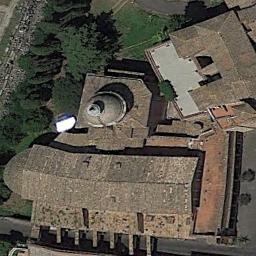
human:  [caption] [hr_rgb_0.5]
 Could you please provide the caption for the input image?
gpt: There is a church next to some trees .

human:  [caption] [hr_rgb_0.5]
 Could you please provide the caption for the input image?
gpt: The belfry of the church with a circular pointed roof and the rest of the church has some brown sloping roofs .

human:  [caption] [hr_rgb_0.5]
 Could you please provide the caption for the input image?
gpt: A cathedral with an orange roof, The main house in the middle of the church has a round roof, And there are several trees around the church .

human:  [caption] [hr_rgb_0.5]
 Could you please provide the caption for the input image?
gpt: This is a church with a lot of trees next to it .

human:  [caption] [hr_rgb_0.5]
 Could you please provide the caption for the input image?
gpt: There are many trees near the church .